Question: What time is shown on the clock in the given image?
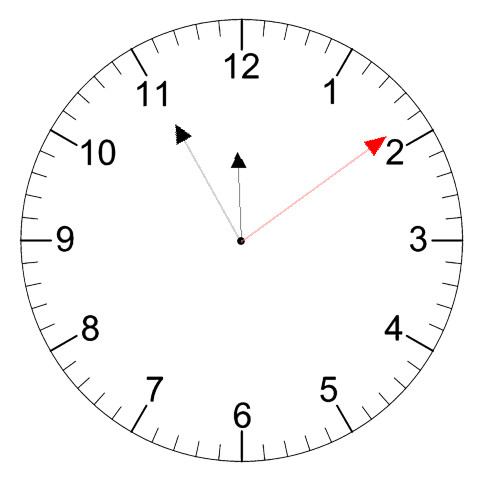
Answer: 11:55:09